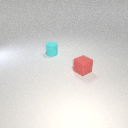
small red rubber cube to the right of small cyan rubber cylinder